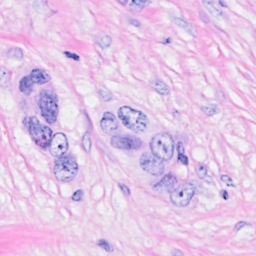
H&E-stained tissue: Breast